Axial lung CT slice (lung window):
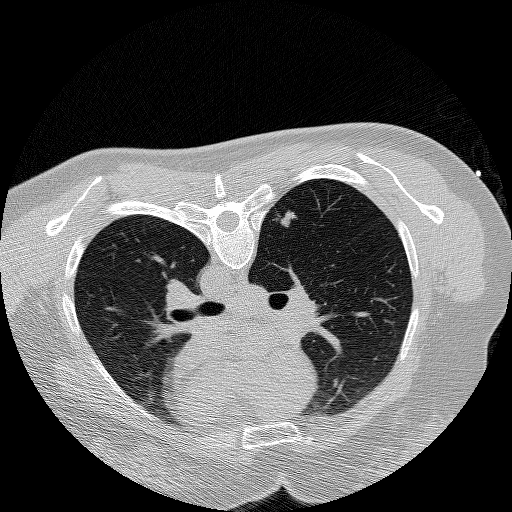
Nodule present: yes
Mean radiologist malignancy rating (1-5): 4.75